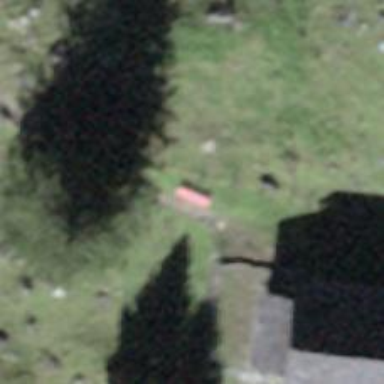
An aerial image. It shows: Red bench.